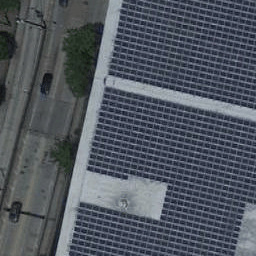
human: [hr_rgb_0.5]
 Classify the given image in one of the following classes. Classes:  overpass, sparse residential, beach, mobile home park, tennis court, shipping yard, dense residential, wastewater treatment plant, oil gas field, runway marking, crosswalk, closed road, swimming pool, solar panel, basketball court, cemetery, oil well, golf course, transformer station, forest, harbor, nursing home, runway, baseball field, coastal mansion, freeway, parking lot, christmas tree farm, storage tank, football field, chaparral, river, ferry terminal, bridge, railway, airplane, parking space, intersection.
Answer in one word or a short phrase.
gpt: solar panel